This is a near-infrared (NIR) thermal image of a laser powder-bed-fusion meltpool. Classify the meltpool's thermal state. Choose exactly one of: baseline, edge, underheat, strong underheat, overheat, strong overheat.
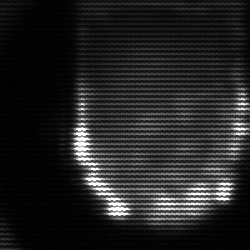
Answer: baseline